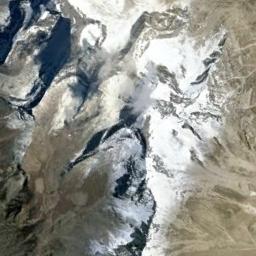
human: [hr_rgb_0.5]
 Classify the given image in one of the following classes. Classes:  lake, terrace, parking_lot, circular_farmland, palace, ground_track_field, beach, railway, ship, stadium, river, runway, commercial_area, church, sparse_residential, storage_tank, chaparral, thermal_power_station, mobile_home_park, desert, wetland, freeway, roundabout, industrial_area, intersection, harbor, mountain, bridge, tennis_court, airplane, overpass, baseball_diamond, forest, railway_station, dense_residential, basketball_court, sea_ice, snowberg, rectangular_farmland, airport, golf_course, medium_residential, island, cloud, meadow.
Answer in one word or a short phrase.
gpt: snowberg